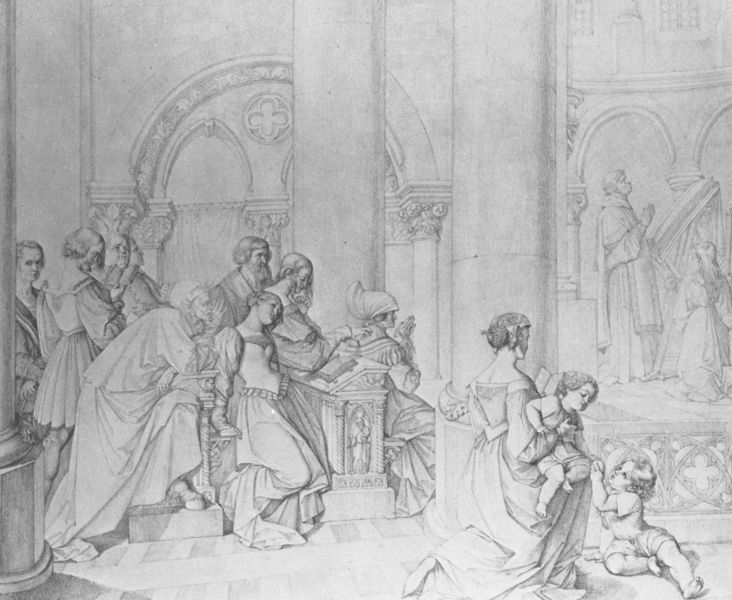
Titel: Szene im Dom (Bilder zu Goethes Faust, Blatt 9)
Künstler: Peter Cornelius
Institution: Frankfurt, Städelsches Kunstinstitut
Schlagwörter: gott, mann, schatten, frauen, menschen, fenster, frau, grau, kleid, kleider, männer, raum, säule, säulen, zeichnung, haus, haube, leute, versammlung, alt, alte, bibel, mensch, sockel, innenraum, kirche, boden, interieur, innen, kind, kinder, bogen, grafik, graphik, baby, bank, saal, rundbogen, gestühl, bögen, arkade, glaube, kreuz, schwarz weiß, knien, bleistift, beten, gebet, altar, bänke, kleinkind, kirchenbank, kirchenbänke, pfarrer, jesus, schatte, andacht, messdiener, messe, priester, predigt, drinnen, betend, schaft, riss, vierpass, boge, katholisch, c, stehender vierpass, gottestdienst, prdigt